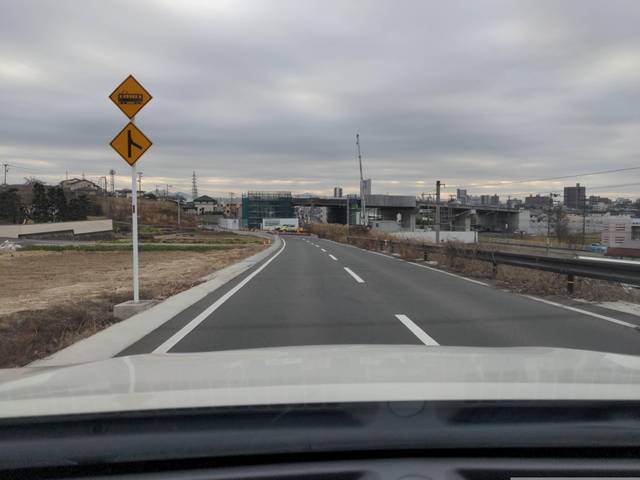
Region: Japan
Coordinates: 37.415, 140.375